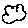
Label: cloud